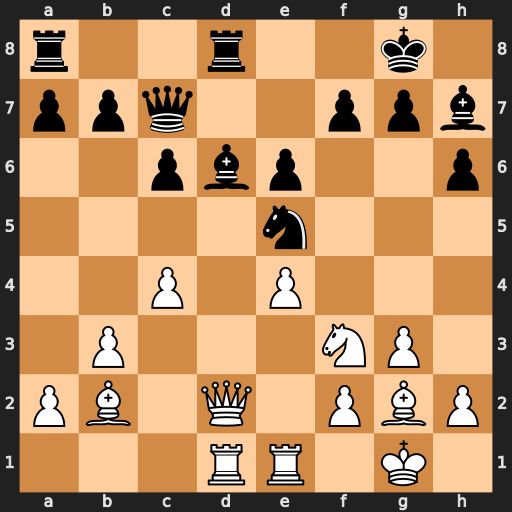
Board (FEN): r2r2k1/ppq2ppb/2pbp2p/4n3/2P1P3/1P3NP1/PB1Q1PBP/3RR1K1
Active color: w
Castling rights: -
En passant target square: -
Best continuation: Nxe5 Bxe5 Bxe5 Rxd2 Bxc7